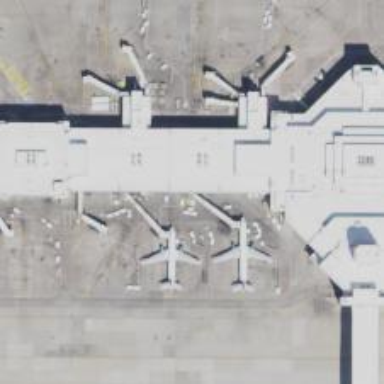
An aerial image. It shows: Airport gate.